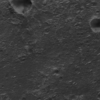
Label: not_dusty